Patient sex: M
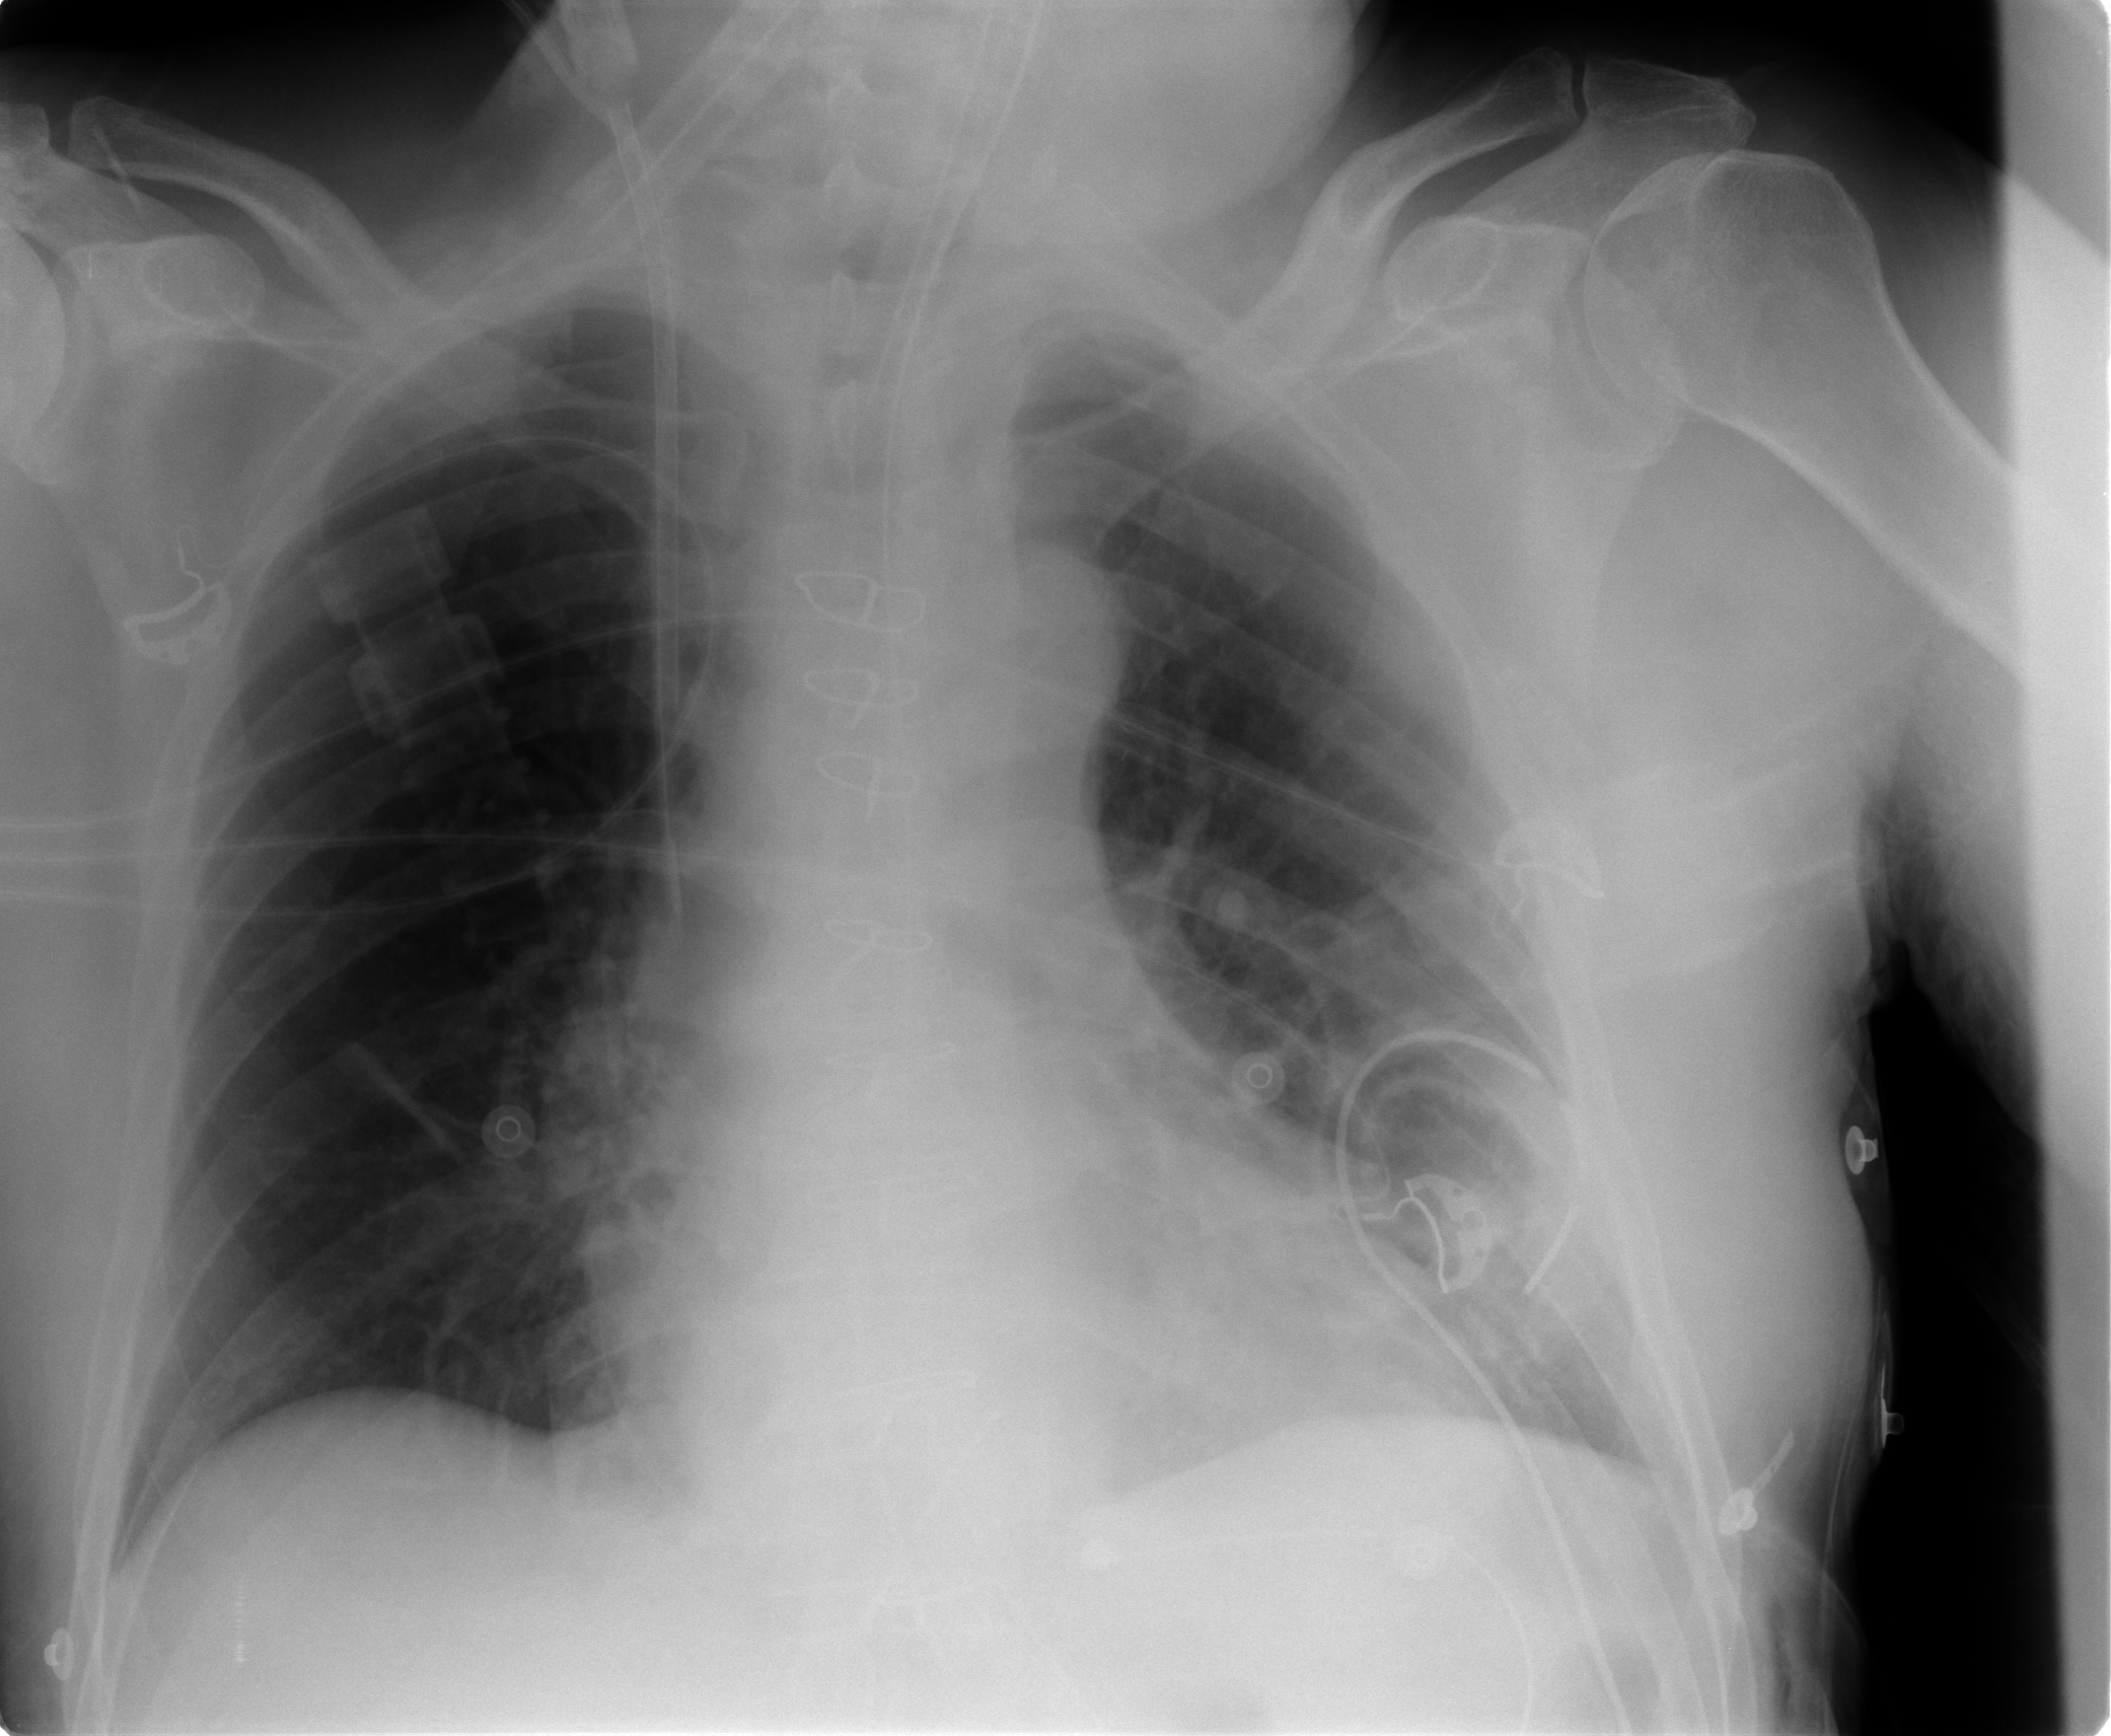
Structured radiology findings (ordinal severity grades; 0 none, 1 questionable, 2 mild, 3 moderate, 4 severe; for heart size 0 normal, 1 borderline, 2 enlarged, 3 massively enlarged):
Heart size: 0
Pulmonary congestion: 1
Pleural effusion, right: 0
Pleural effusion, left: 0
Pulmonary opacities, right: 0
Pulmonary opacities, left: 1
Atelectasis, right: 0
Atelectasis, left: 2